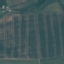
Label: PermanentCrop